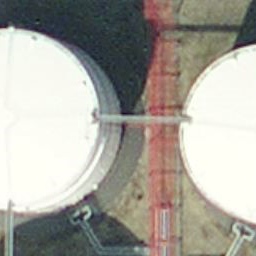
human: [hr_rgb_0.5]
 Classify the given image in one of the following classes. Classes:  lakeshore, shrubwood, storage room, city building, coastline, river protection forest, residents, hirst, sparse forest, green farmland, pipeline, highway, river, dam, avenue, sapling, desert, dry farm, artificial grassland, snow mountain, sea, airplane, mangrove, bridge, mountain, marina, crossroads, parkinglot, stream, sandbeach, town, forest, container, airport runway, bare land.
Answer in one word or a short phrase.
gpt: storage room